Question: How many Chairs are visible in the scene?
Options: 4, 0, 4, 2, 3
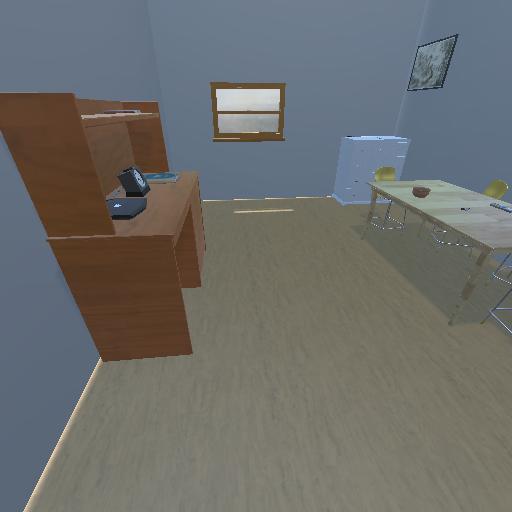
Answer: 4